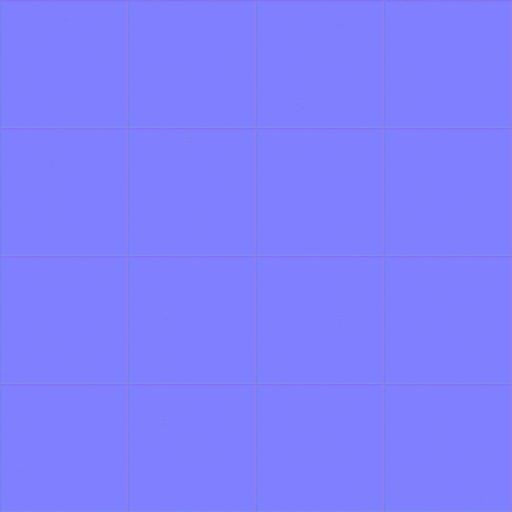
black blue dark floor marble pattern tiled tiles